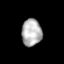
Tissue: prostate
Cell type: T cells
Senescence score: 0.3069
Nuclear area (px): 530
Mean DAPI intensity: 179.585